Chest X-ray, PA view. Patient: 73 years old, sex F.
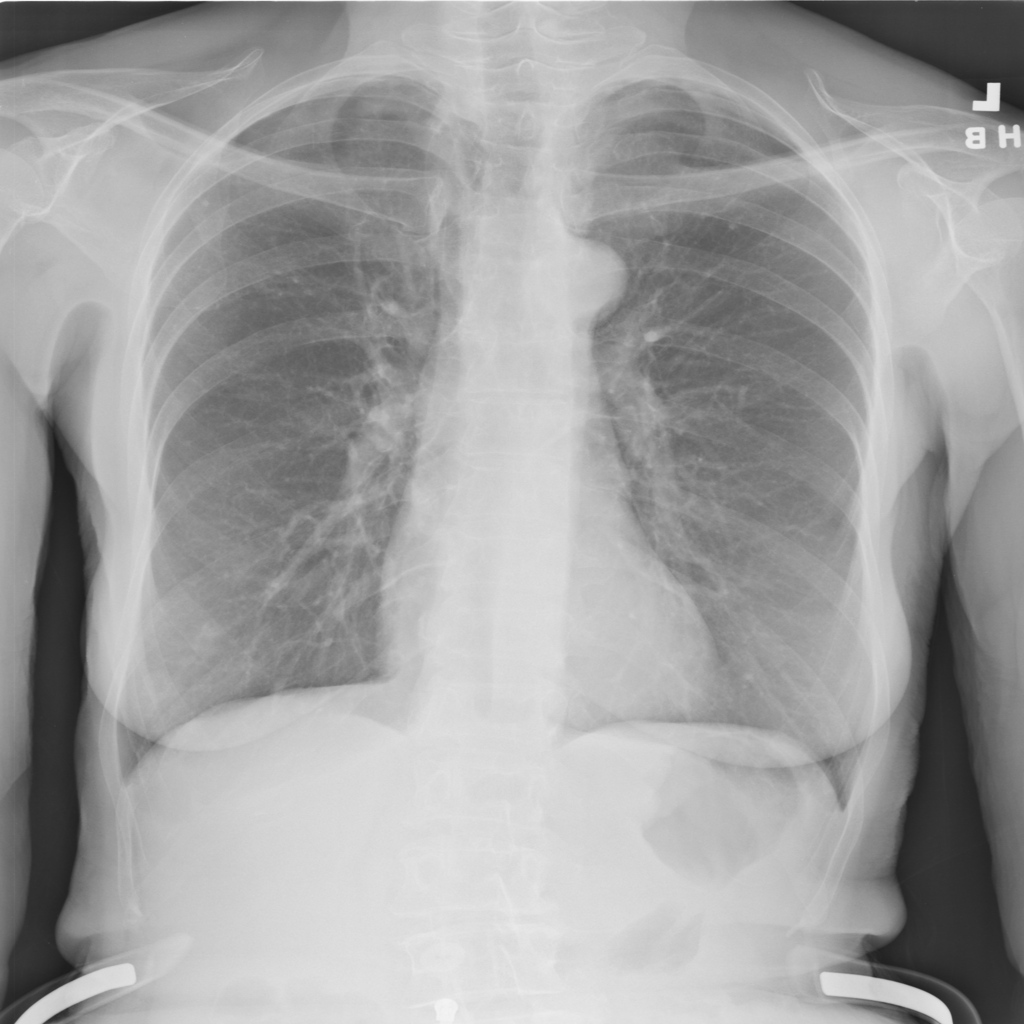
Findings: No Finding